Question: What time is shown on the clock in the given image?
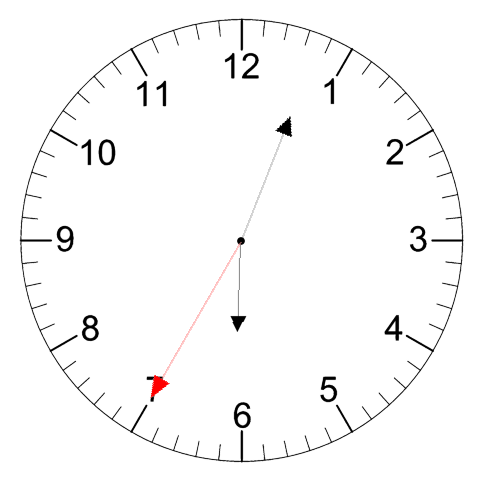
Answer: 06:03:35